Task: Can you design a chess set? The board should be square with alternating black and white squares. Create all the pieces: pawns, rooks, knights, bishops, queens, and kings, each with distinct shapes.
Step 5435:
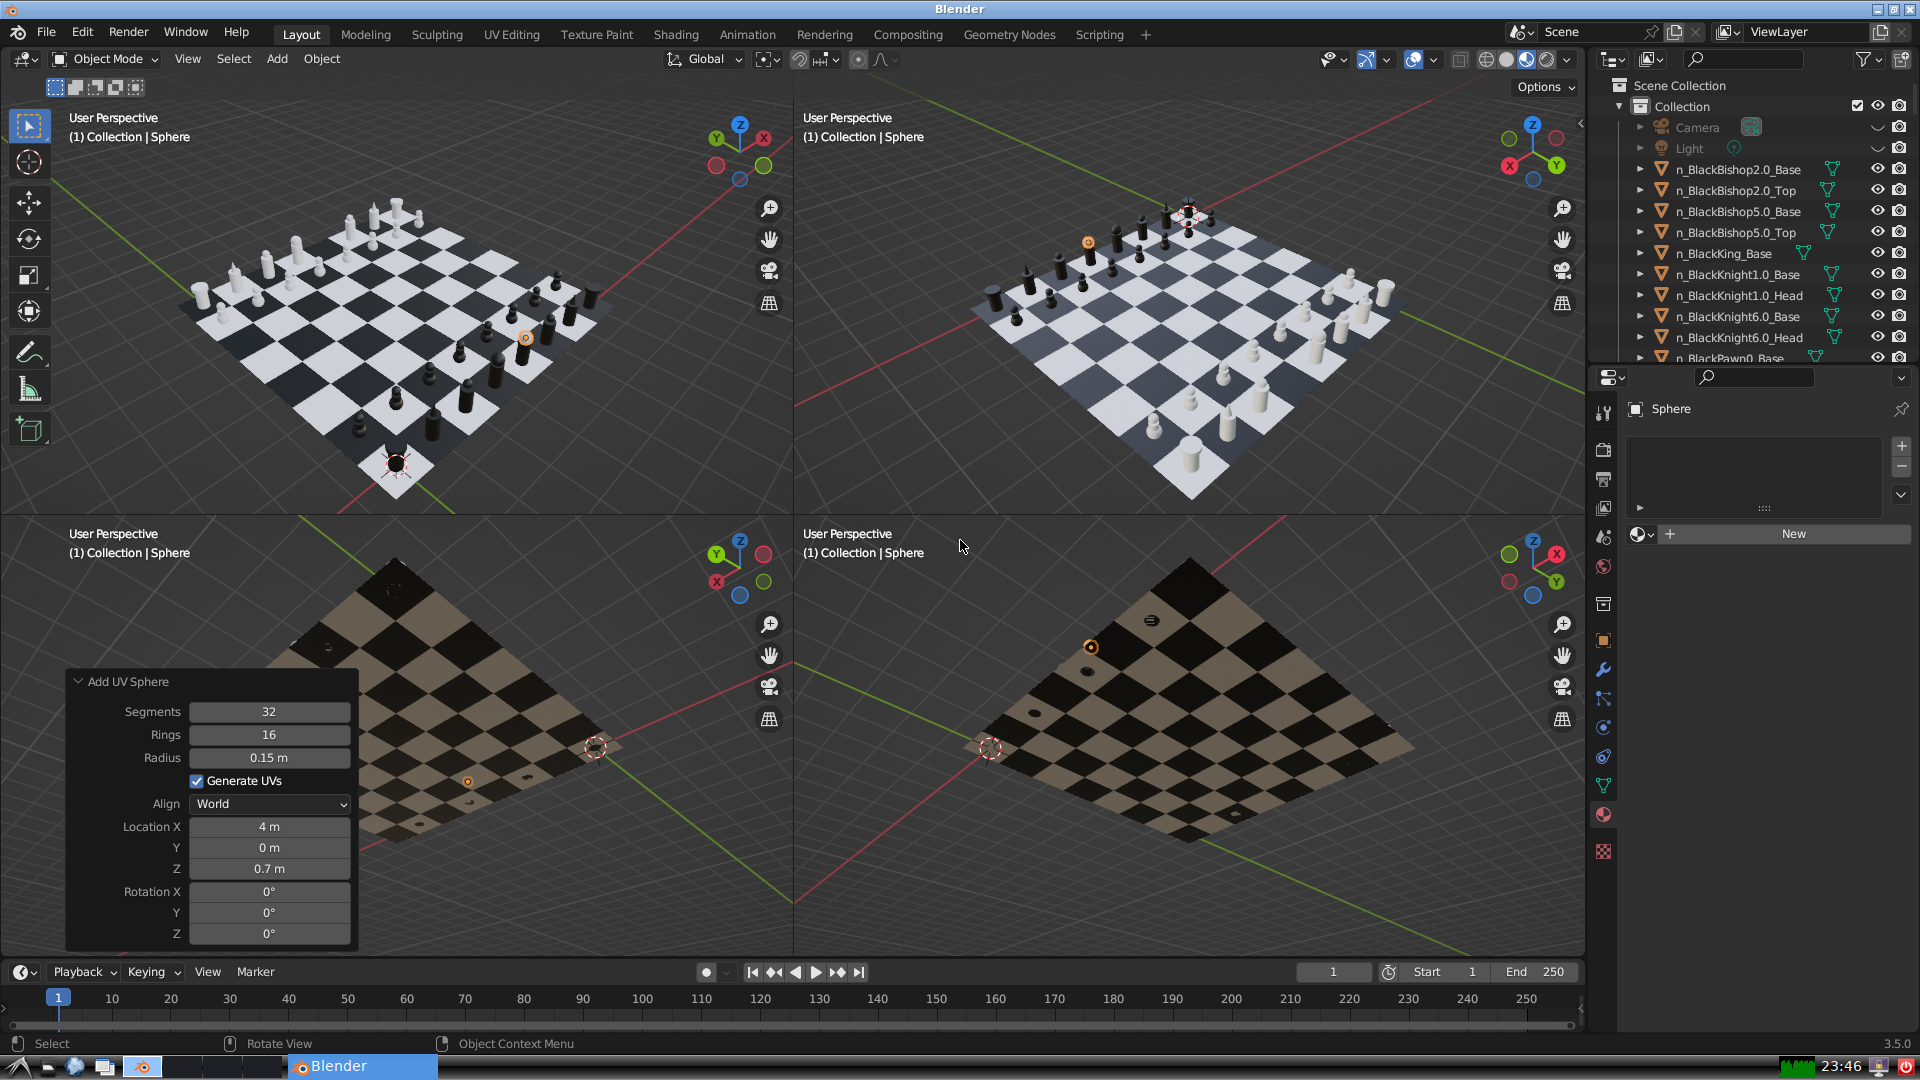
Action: {"mouse_move": [1608, 631]}